Field crop: tomato
Growth stage: 1
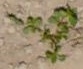
Species: portulaca